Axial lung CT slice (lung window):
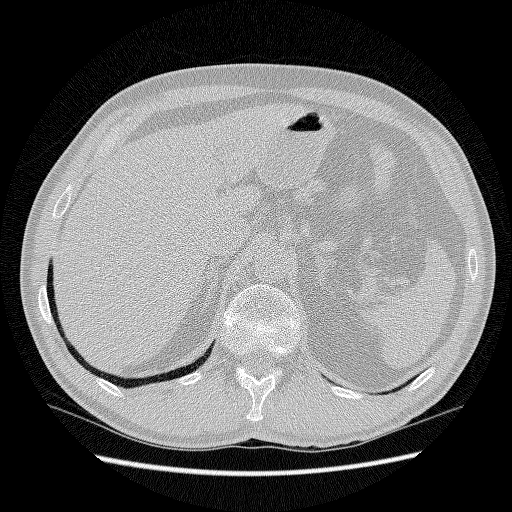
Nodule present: no